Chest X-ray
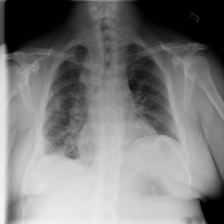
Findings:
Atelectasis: negative
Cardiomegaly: negative
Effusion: negative
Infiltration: negative
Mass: negative
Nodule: negative
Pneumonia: negative
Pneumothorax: negative
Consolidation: negative
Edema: negative
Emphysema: negative
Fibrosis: positive
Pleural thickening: negative
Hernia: negative